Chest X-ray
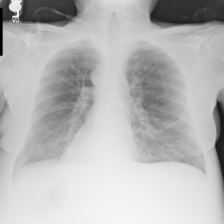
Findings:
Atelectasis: negative
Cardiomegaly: negative
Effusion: negative
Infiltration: negative
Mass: negative
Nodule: negative
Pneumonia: negative
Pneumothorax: negative
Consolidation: negative
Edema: negative
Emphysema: negative
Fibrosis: negative
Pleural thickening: negative
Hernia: negative